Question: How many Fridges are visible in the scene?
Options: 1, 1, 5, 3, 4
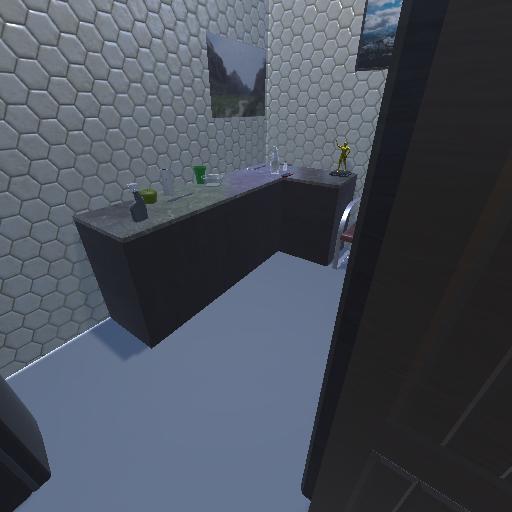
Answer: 1